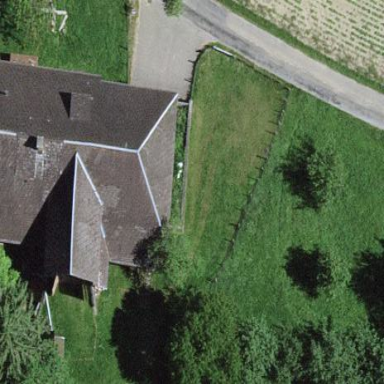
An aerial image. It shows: Farm building.